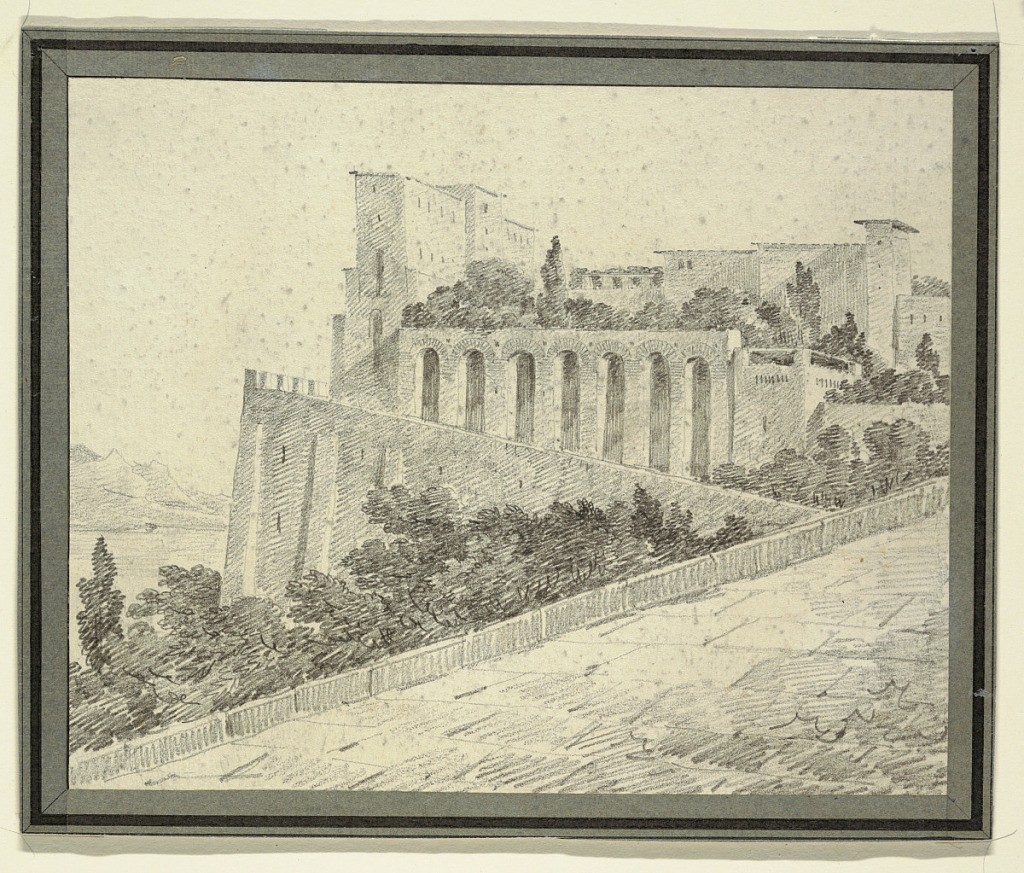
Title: A Fortified Town Overlooking a Lake
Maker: Felice Giani, Italian, 1758–1823
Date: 1800–1825
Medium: Black chalk on cream wove paper
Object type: Drawing
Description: Paved road leads to town. Two sections visible at right angle to each other. Upper section bordered by wall and substructures.  At left, lake and mountains.